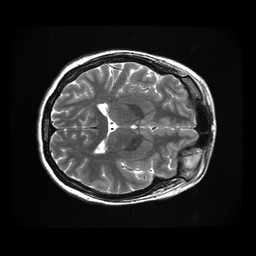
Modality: T2w
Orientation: axial
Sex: female
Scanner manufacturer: ge
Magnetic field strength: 3 T
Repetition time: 5 s
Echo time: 0.09682 s